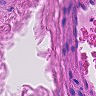
Metastatic tissue present: no